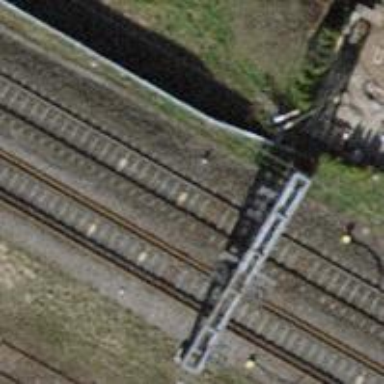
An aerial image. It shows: Railway signal.